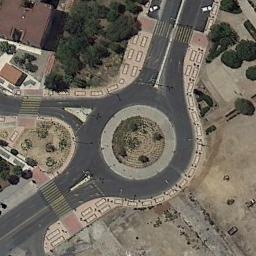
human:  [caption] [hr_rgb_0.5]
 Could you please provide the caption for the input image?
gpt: The roundabout with three exits and entrances is in the clearing and some trees are next to the roundabout .

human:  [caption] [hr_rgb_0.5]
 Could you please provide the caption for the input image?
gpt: There are several buildings and trees and lawns around the crossroads .

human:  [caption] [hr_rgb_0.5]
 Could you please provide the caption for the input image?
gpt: The roundabout is on the bare land next to buildings and trees .

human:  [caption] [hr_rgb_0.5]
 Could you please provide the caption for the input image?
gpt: There are many trees beside the roundabout .

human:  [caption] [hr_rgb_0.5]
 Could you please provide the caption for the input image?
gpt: There are some green trees beside the roundabout .